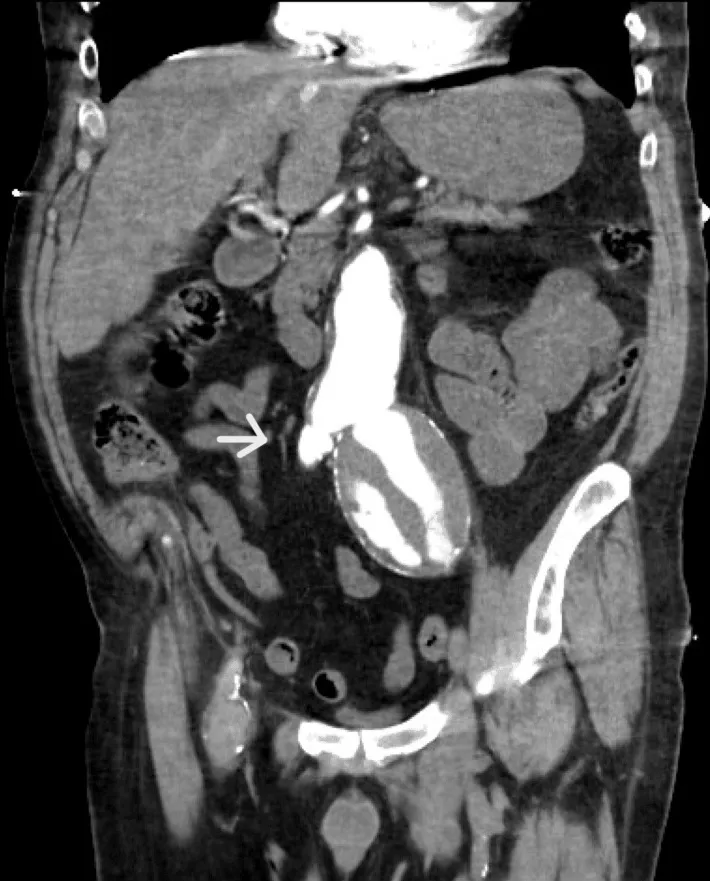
CT with IV contrast demonstrating contrast filling the iliac artery and vein (arrow).
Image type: radiology (ct)